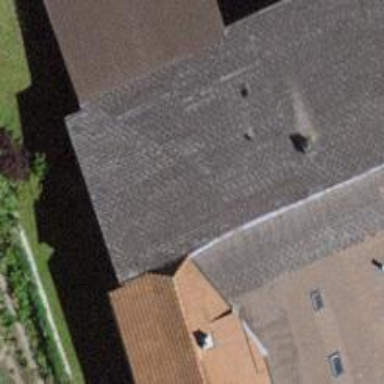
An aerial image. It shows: Barn.